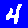
Digit: 4